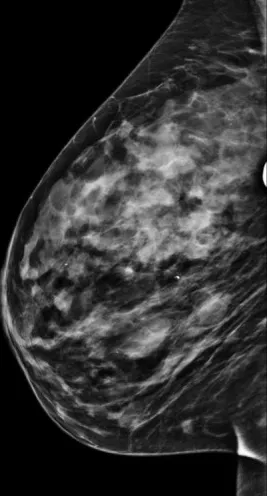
Mammogram performed with mediolateral oblique incidences of both breasts shows multiple oval well-defined masses located in the right breast.
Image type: radiology (x_ray)